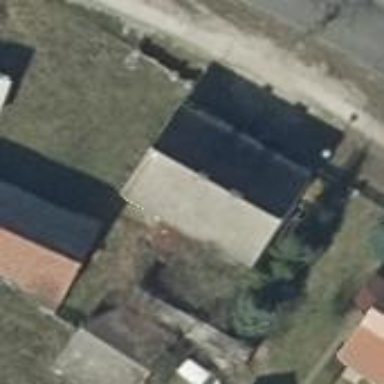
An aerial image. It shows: House with flat red roof.